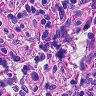
Metastatic tissue present: no